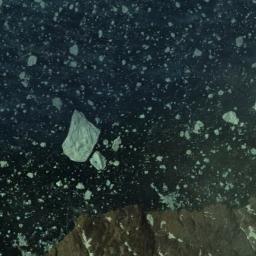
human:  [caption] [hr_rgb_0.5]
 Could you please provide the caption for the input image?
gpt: A large block of ice and the sparse small blocks around it float on the deep blue sea, With reefs under the sea .

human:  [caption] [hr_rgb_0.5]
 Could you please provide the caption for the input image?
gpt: The sea ice in the middle is larger .

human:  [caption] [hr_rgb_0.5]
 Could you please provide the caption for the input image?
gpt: A large piece of sea ice and a lot of small pieces of sea ice float in the deep blue sea and a rock is next to them .

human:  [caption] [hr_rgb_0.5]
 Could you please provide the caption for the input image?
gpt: There are many ice on the deep green sea next to the land .

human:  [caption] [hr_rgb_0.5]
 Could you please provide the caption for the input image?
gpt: There are sea ice distributed sparsely .